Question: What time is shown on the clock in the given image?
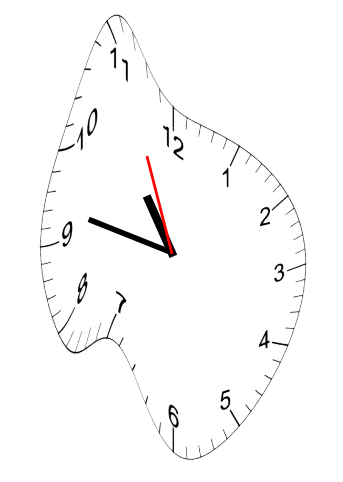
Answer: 10:46:56